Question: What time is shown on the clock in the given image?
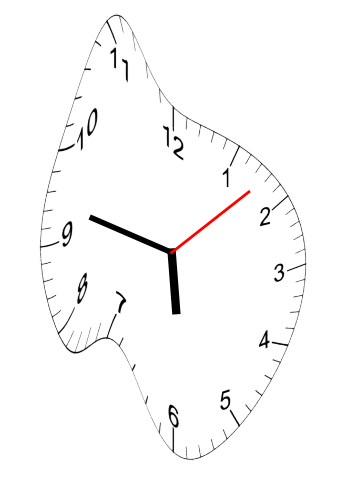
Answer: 05:47:08